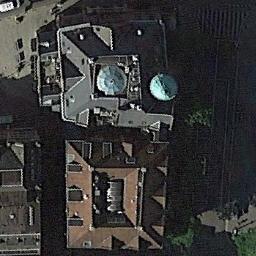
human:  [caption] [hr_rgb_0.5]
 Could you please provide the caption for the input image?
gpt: The church with two circular pointed towers and the rest of the church has some gray sloping roofs .

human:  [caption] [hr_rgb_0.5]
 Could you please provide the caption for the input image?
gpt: This is a smaller church .

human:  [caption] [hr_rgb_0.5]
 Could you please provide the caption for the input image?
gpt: There is a church with two blue circular roofs next to some buildings .

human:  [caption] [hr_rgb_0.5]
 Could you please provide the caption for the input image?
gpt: A gray prismatic roof with two light blue domed churches on the main house, Surrounded by buildings, Trees, Roads and cars .

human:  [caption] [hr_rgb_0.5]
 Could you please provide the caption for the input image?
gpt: A church with two blue dome and gray roofs is beside a brown building .